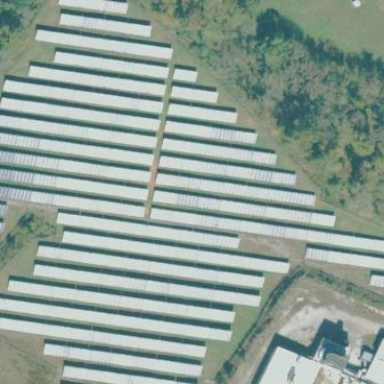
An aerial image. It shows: Solar power plant utilizing photovoltaic technology.